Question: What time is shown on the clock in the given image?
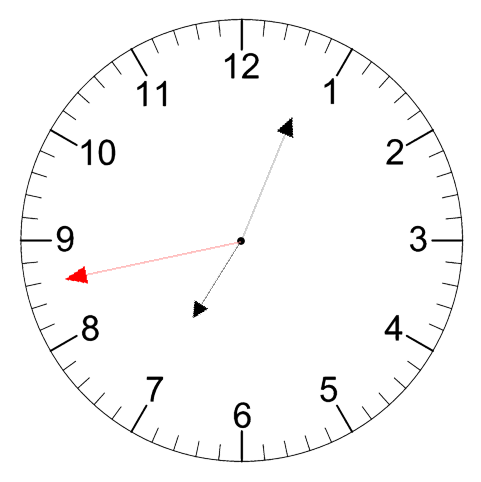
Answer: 07:03:43